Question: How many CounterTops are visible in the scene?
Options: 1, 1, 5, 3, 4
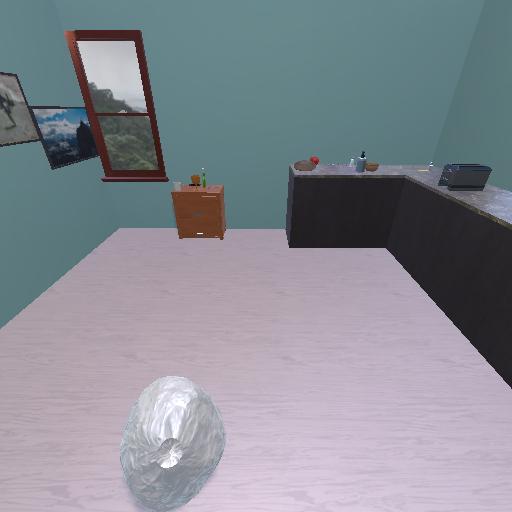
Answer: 1